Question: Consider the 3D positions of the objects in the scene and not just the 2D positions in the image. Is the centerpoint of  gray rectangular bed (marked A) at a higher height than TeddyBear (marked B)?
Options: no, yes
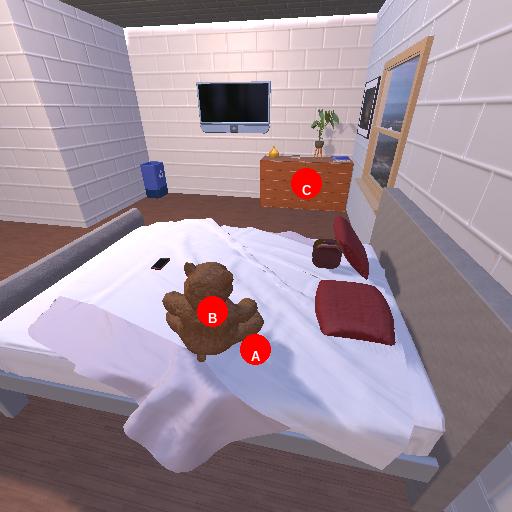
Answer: no